Field crop: maize
Growth stage: 1
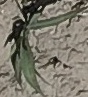
Species: sorghum